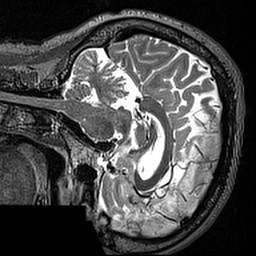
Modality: T2w
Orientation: sagittal
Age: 65
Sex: female
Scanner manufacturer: siemens
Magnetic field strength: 3 T
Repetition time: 3.2 s
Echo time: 0.567 s